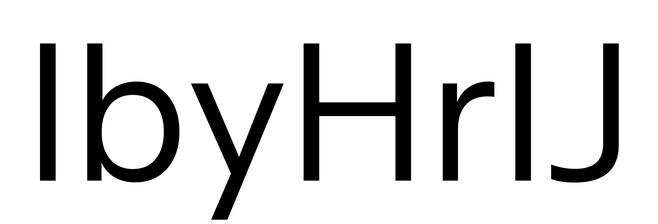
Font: InstrumentSans_Regular